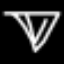
Label: diamond